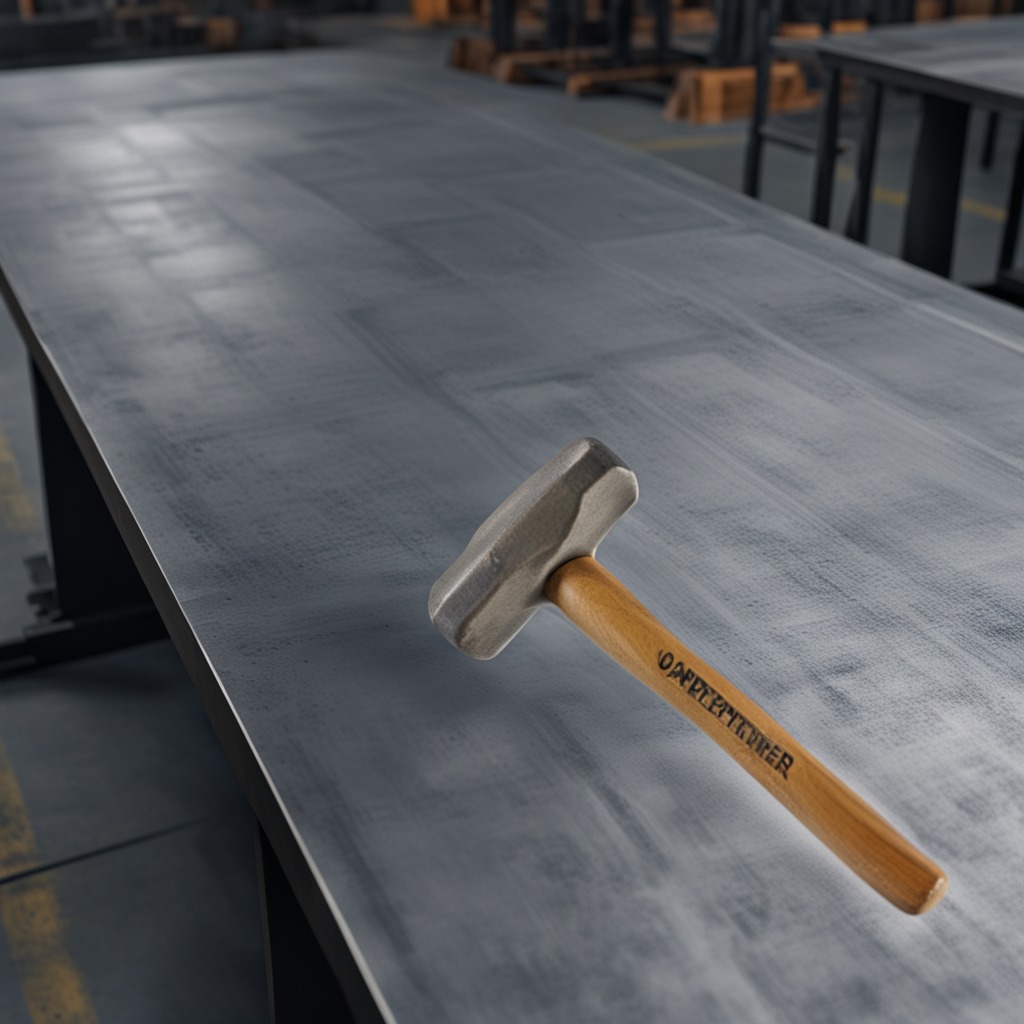
A hammer is lying on a cold steel table in a mining workshop.